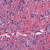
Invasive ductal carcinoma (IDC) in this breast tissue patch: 1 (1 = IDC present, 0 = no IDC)